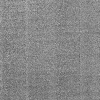
Atmospheric dust classification: dusty